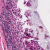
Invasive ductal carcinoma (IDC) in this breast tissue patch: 0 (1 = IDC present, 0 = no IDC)